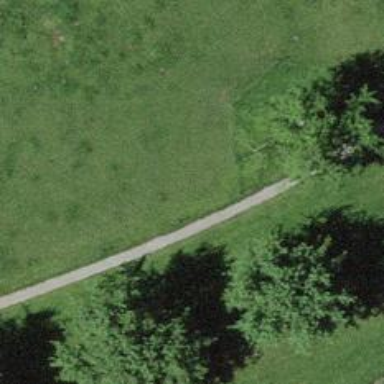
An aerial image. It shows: Path surfaced with fine gravel.